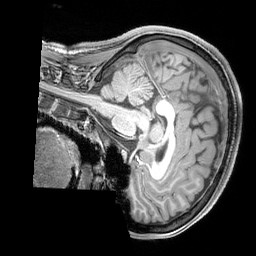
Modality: T1w
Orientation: sagittal
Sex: female
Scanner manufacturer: siemens
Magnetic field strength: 3 T
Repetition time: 2.3 s
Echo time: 0.00226 s